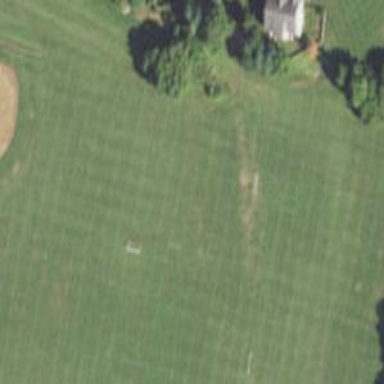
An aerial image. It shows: Soccer pitch designated for leisure and sports activities.